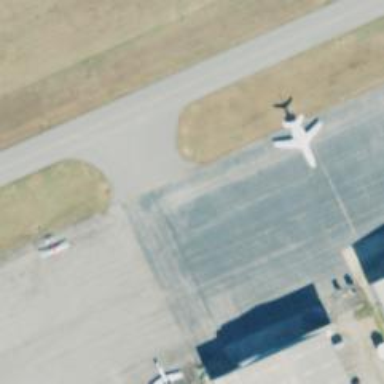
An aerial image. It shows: Image of taxiway at airport.